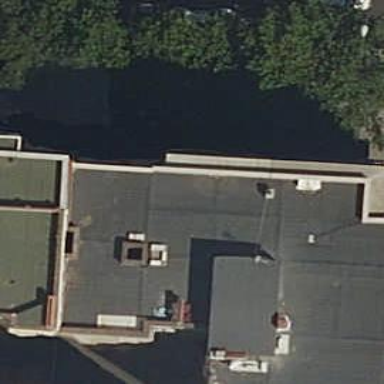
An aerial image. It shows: Part of building.